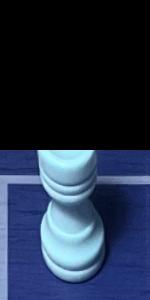
Label: Rook_White